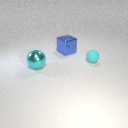
large blue metal cube behind large cyan metal sphere